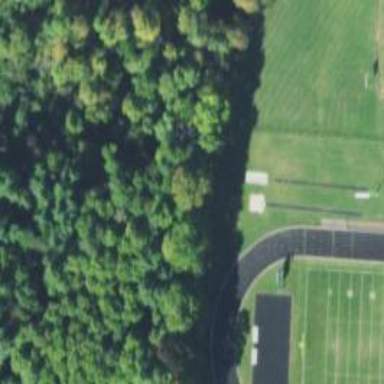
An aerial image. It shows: Athletics track located on leisure land.